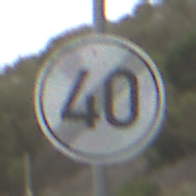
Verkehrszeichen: EndeGeschwindigkeit40
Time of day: Midday
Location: Outdoor (Nature)
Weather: Overcast
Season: NotSpecified
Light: Natural